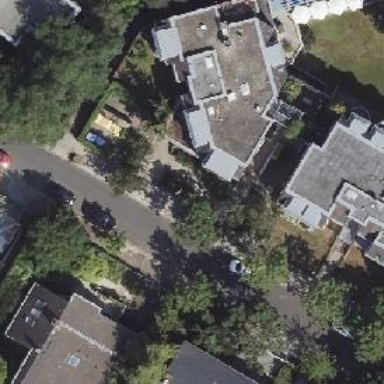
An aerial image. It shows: Building with apartments featuring unique double saltbox roof shape.